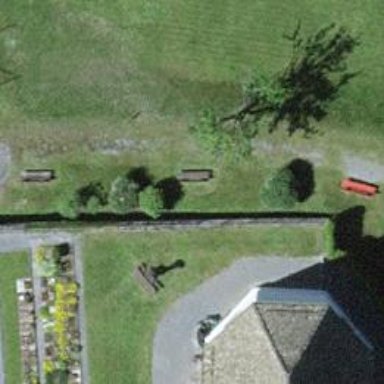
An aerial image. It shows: Brown bench.